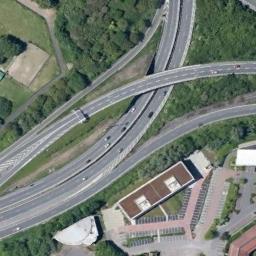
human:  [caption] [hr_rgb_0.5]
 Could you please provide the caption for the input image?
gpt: Many trees are beside the overpass .

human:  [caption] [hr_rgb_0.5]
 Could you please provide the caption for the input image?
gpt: There are four large trucks on the overpass .

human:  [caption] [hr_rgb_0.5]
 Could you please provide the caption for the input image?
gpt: The directional overpass is over the roads on the green space .

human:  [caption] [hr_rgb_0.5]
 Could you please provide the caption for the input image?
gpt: The overpass is next to some houses and trees .

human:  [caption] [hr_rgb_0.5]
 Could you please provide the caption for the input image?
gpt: There are many green trees and some buildings beside the overpass .